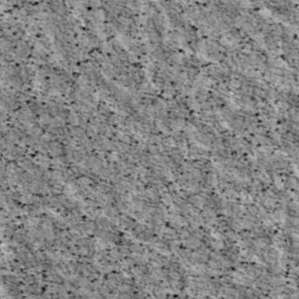
Label: non_frost